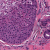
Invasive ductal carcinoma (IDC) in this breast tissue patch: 0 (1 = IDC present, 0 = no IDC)